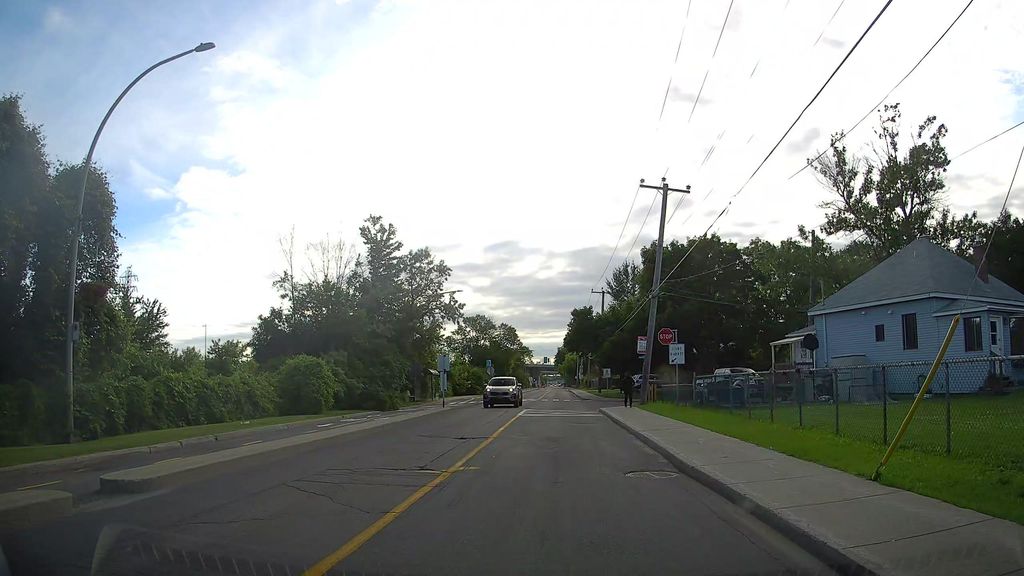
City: montreal